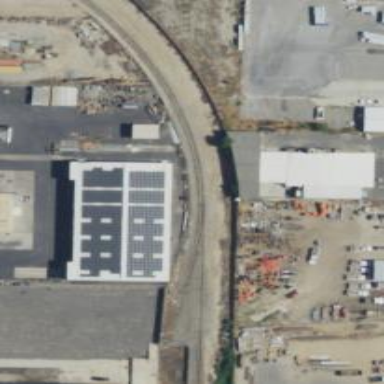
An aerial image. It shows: Rail spur service.